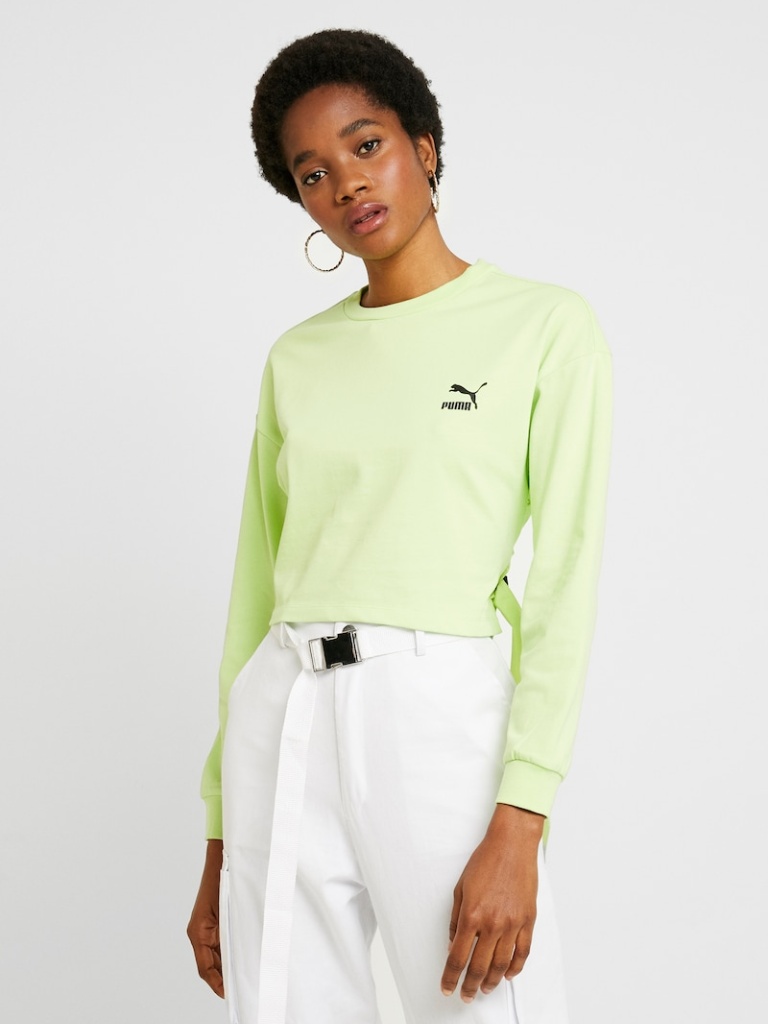
cotton relaxed a long-sleeved with the sleeves down cropped length Fully Tucked in crew sweatshirt